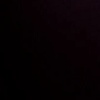
Label: space